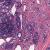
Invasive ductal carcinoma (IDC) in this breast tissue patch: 1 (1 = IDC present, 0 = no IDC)